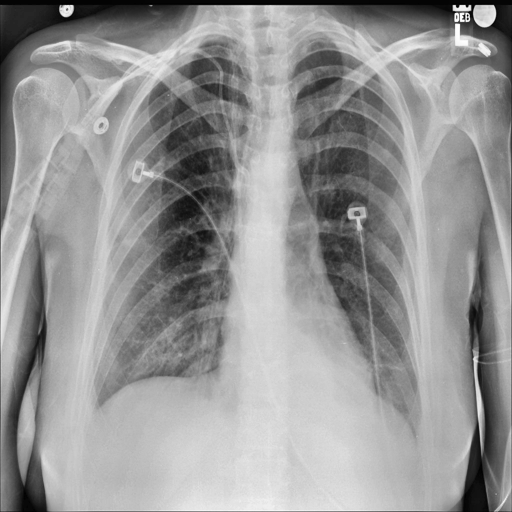
Finding: NORMAL